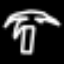
Label: palm tree